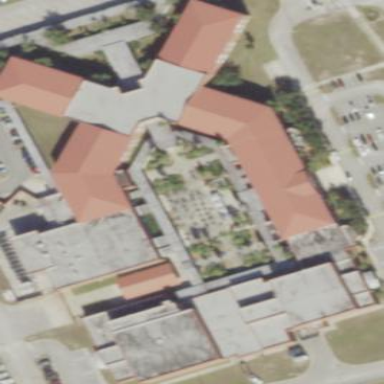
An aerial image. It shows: School building with quadruple saltbox roof design.